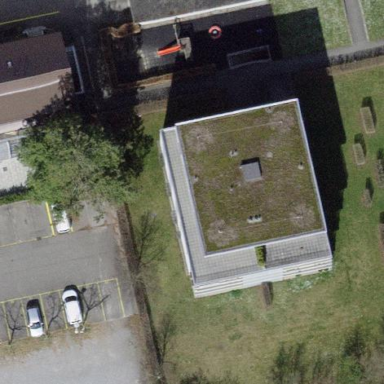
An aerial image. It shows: Flat-roofed house.